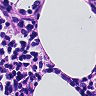
Metastatic tissue present: no